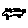
Label: car